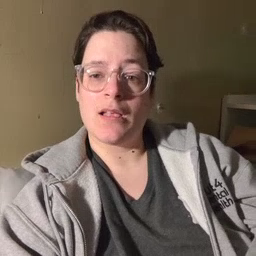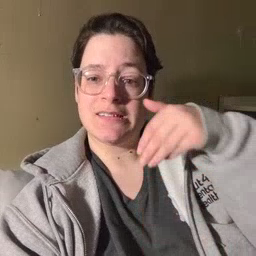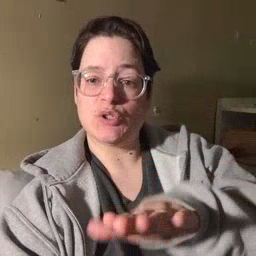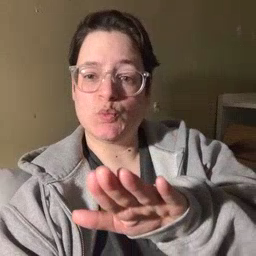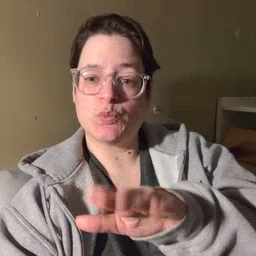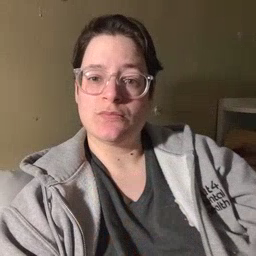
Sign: into